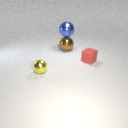
small red rubber cube to the right of small yellow metal sphere